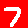
Digit: 7